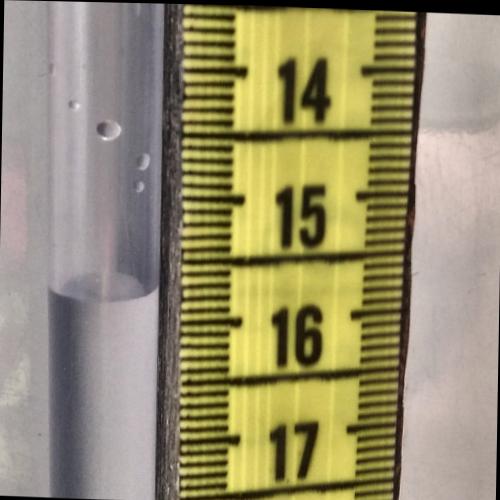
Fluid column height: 15.7 cm